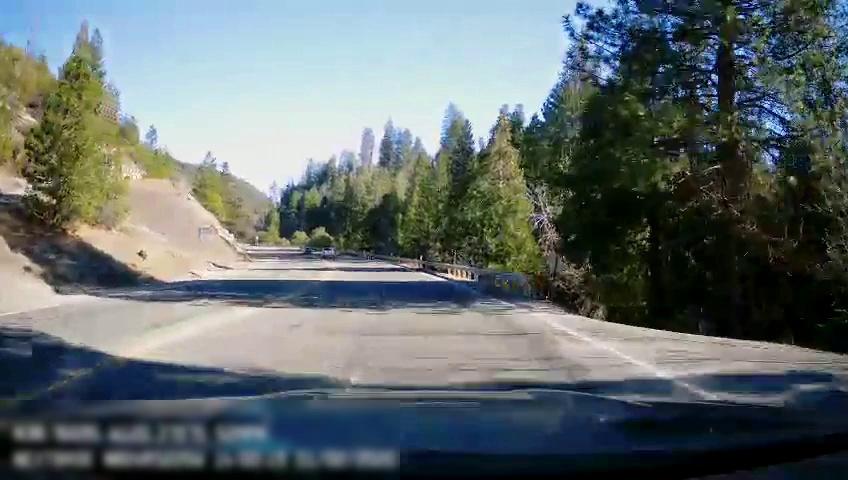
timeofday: Day
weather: Sunny
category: Drivable Space
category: Drivable Space
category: Vehicles | Truck
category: Lanes | Opposite Lane
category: Lanes | Current Lane
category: Lanes | Opposite Lane
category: Lanes | Current Lane